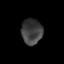
Tissue: skin
Cell type: Epithelial cells
Senescence score: 0.274
Nuclear area (px): 523
Mean DAPI intensity: 62.14